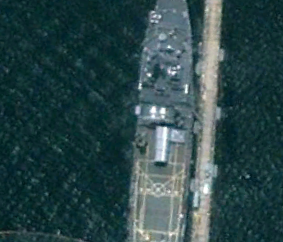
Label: combat